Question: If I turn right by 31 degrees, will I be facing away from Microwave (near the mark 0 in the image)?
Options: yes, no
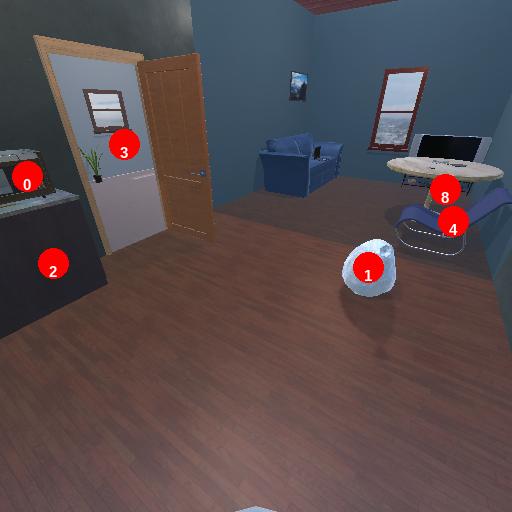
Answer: yes